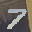
Label: 7